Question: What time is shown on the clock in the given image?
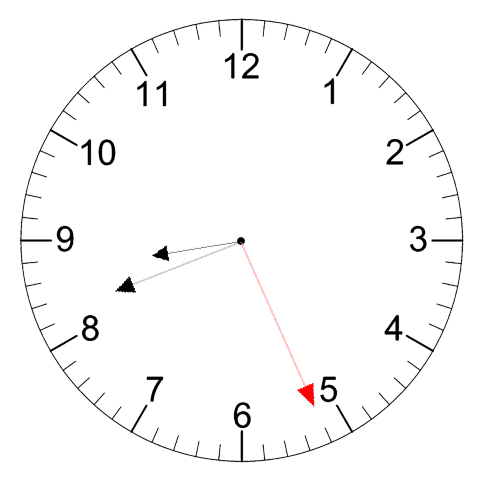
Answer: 08:41:26